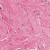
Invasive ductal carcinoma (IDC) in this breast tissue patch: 0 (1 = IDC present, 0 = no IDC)